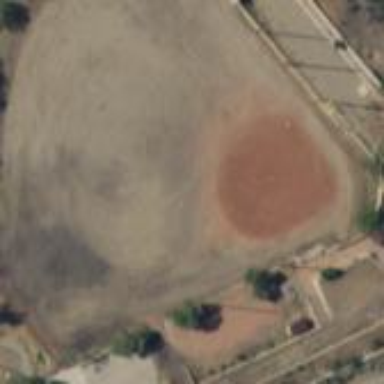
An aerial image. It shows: Dirt baseball pitch for leisure and sport.